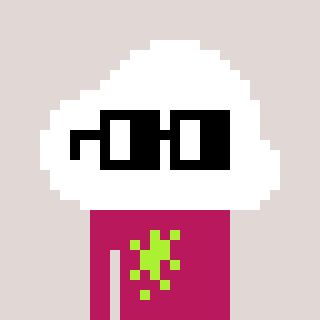
a pixel art character with square black glasses, a cloud-shaped head and a darkpink-colored body on a warm background